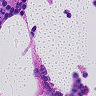
Metastatic tissue present: no